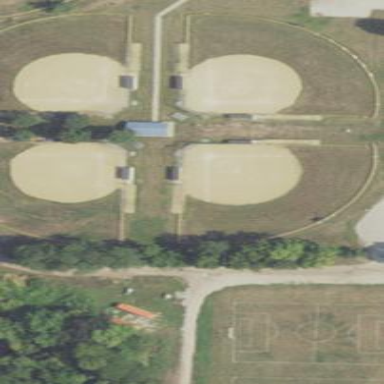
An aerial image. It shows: Softball pitch designated for baseball sports.